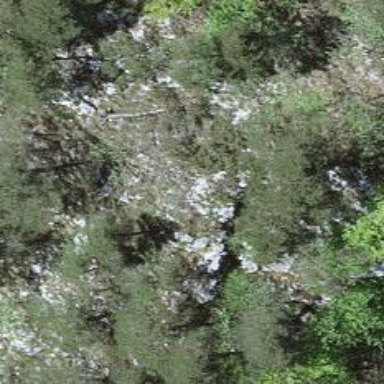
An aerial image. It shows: Natural cliff.